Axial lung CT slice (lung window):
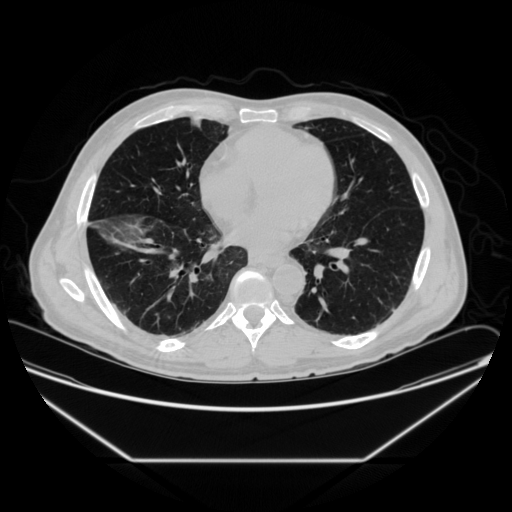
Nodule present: no